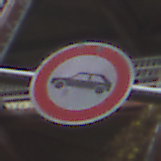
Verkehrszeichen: VerbotPersonenkraftwagen
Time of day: MorningAfternoon
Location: Outdoor (Urban)
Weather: PartlyCloudy
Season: NotSpecified
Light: Natural